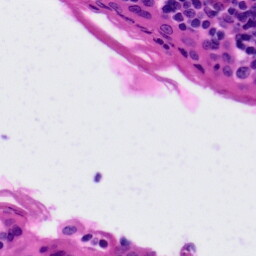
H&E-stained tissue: Tonsil